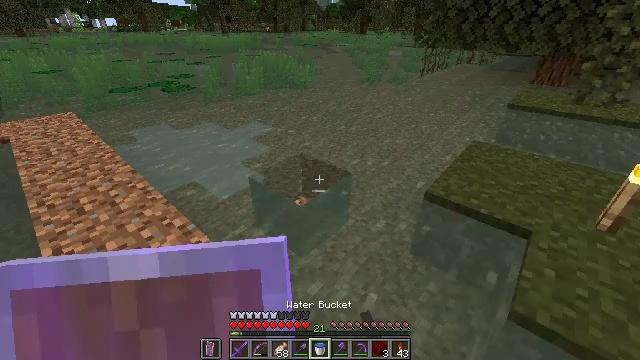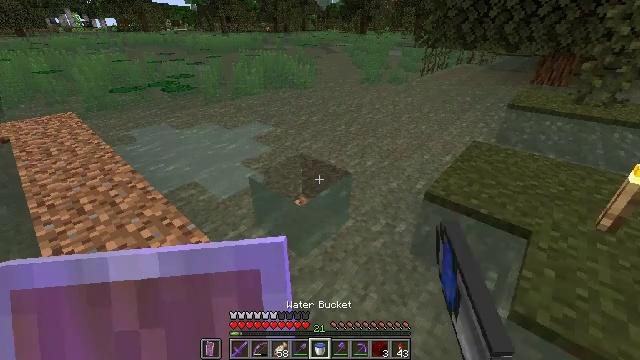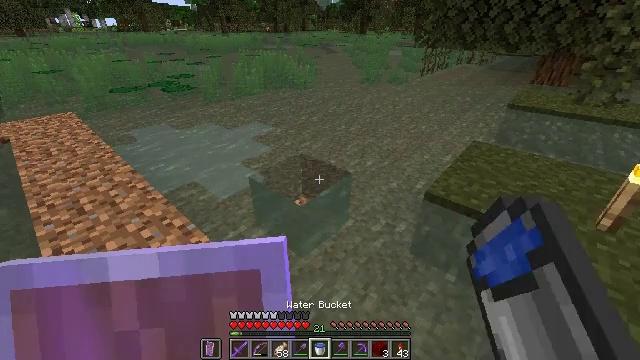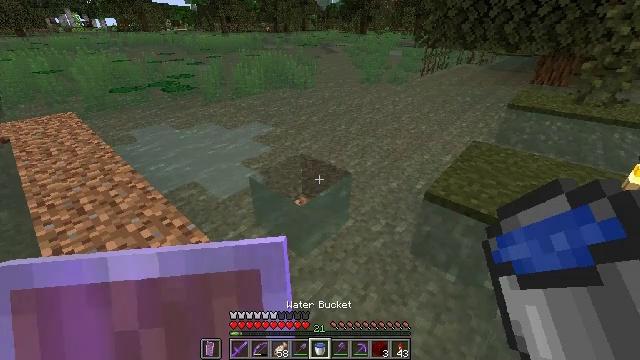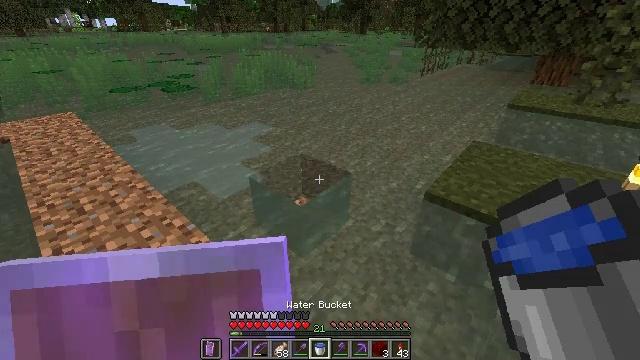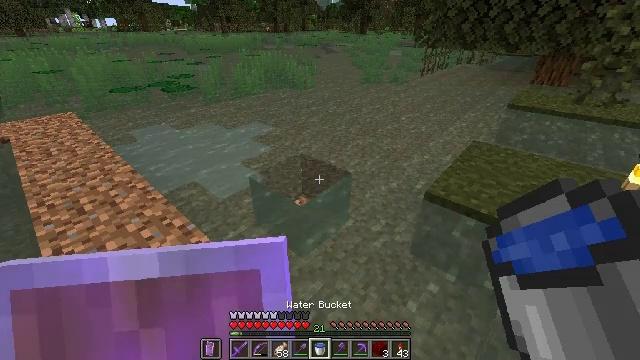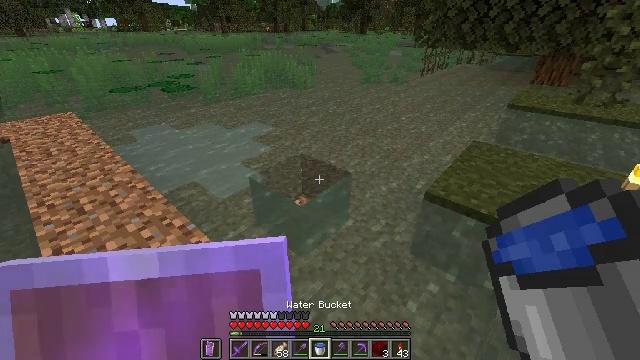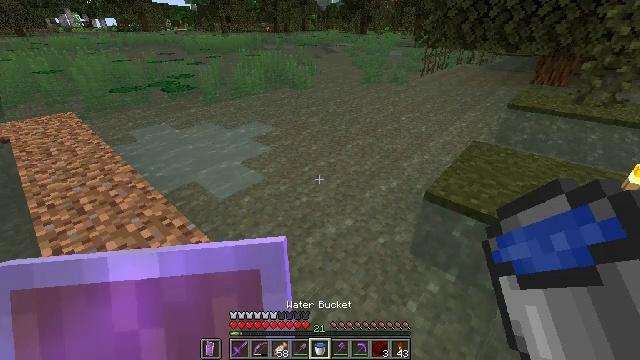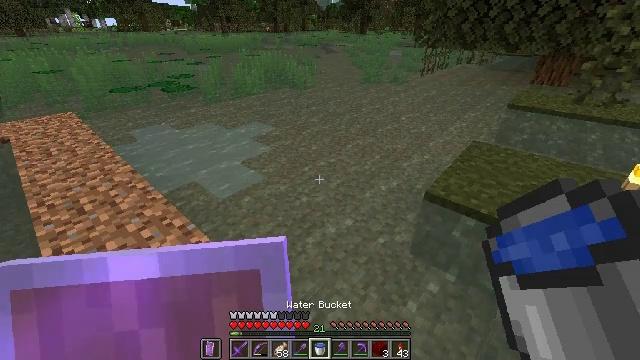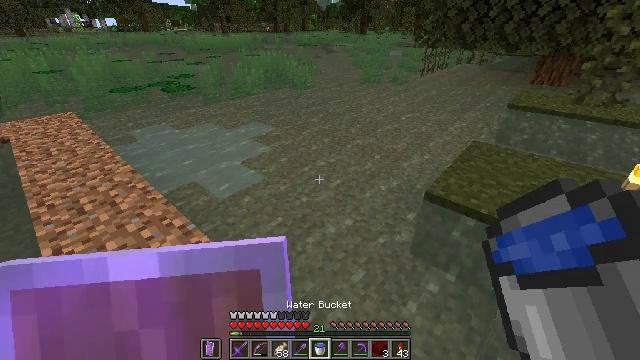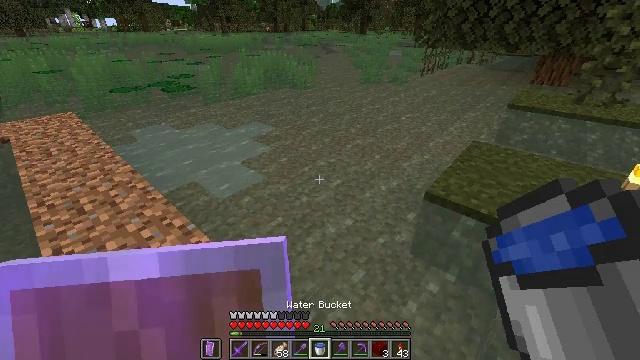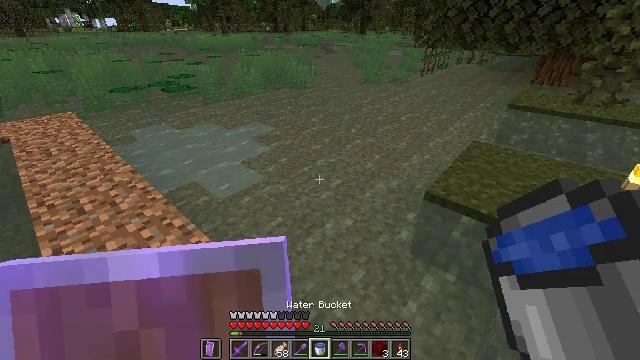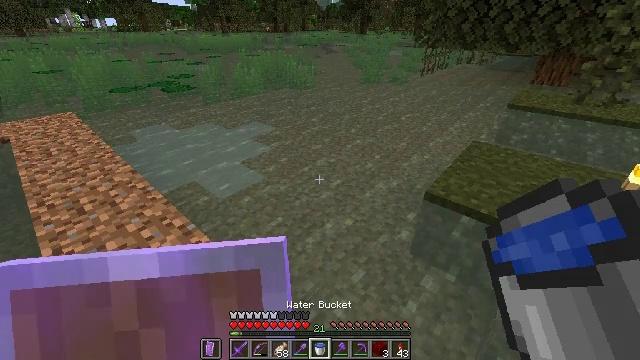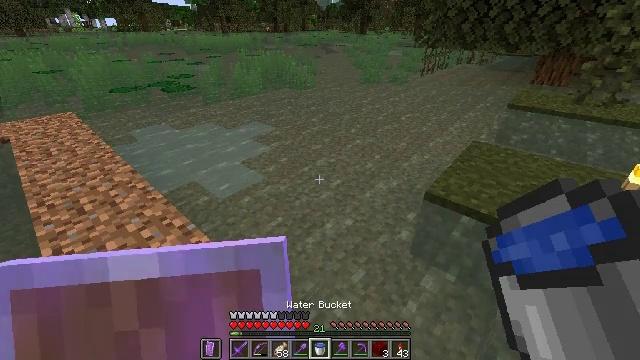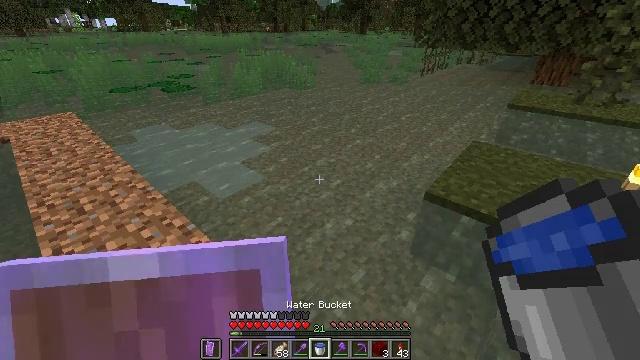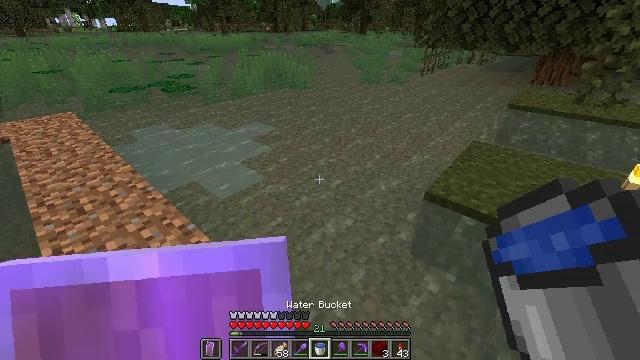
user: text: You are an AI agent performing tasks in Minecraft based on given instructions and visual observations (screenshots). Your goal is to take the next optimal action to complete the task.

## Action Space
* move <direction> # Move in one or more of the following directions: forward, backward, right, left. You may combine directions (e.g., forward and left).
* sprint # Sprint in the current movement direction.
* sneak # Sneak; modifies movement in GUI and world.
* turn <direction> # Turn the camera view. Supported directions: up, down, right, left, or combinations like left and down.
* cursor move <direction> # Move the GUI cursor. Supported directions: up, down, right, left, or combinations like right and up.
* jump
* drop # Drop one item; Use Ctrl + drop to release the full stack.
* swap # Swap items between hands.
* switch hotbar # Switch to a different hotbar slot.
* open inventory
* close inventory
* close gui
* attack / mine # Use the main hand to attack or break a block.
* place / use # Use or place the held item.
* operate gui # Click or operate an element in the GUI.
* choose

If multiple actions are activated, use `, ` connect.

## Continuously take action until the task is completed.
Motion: motion action
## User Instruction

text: Mine dirt from the ground.
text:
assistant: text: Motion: no_op
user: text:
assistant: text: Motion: no_op
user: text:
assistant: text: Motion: no_op
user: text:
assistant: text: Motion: no_op
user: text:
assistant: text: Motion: no_op
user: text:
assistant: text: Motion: no_op
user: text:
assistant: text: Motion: no_op
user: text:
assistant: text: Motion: no_op
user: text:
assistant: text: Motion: no_op
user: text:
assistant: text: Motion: no_op
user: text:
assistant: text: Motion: no_op
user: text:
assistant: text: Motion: no_op
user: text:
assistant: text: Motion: no_op
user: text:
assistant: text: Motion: no_op
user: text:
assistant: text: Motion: no_op
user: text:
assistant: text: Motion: no_op
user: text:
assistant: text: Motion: no_op
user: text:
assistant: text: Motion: no_op
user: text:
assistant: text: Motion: turn left and down
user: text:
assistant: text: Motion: turn left and down
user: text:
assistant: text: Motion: turn left and down
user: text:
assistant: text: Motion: turn left and down
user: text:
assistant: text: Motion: turn left and down
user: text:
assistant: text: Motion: turn left and down
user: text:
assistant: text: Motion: turn left and down
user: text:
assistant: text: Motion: turn left and down
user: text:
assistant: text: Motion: no_op
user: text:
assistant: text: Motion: no_op
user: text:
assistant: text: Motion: no_op
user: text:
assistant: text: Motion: no_op